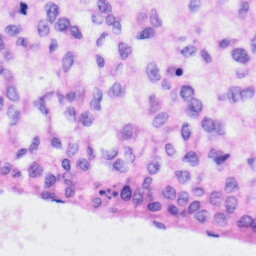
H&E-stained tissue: Liver